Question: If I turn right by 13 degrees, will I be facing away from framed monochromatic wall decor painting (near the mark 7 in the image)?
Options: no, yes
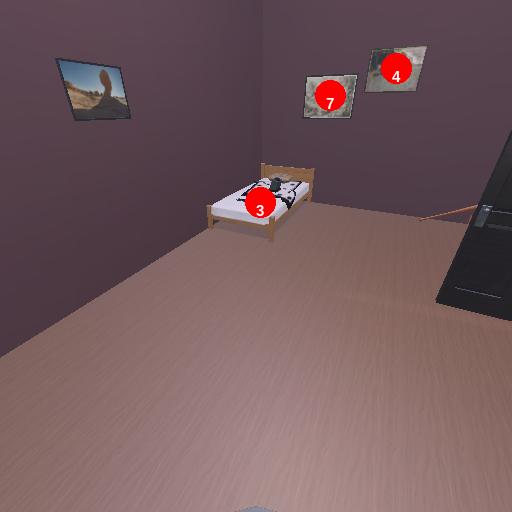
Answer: no